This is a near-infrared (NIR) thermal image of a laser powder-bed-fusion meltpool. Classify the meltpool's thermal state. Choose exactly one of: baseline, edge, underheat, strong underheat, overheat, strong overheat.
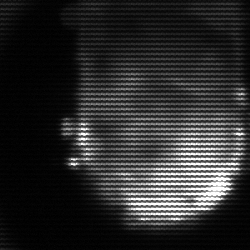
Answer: baseline